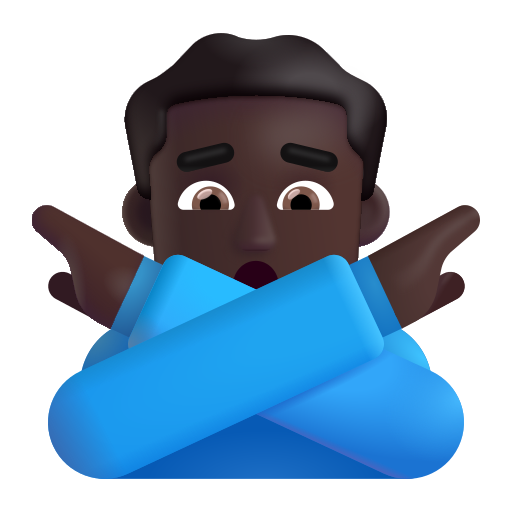
man gesturing no color dark